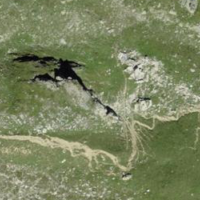
EUNIS habitat code: 26
Species observed at this site:
Jacobaea incana
Capra ibex